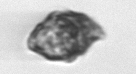
Label: Kryptoperidinium_triquetrum